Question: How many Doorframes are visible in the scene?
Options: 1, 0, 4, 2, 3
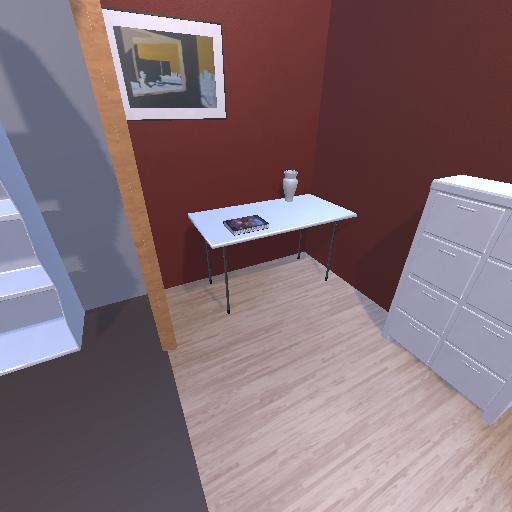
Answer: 1